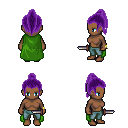
a pixel art fantasy rpg character, female body template, human, dark skin, green cape, teal pants, purple long topknot hairstyle, bracelets, dagger, four views (front, back, left, right), 2x2 character sprite sheet, small pixel art, hard edges, no anti-aliasing